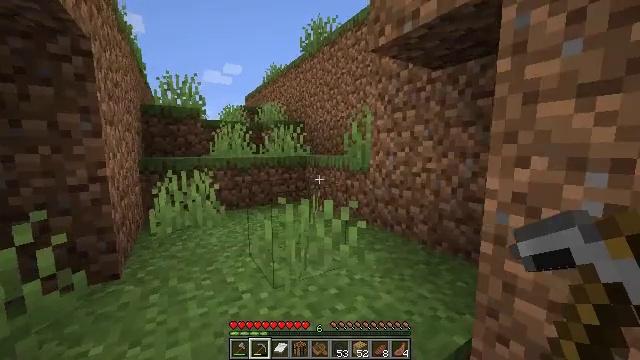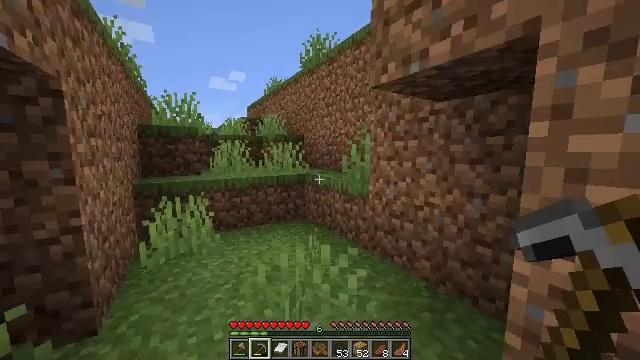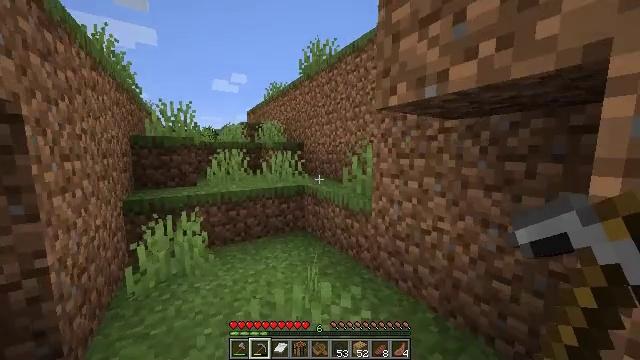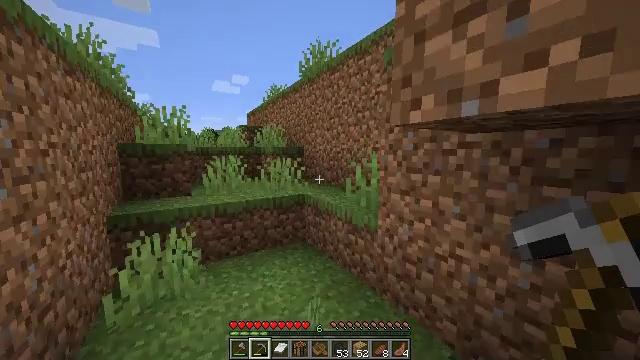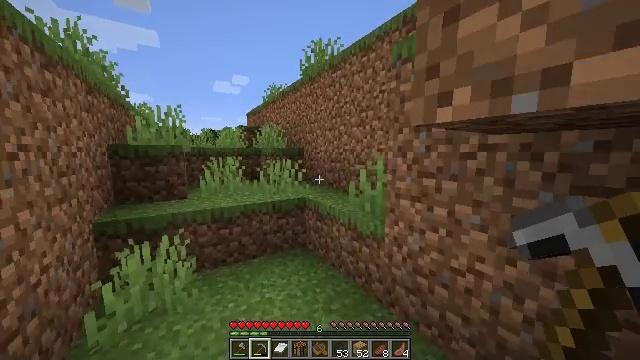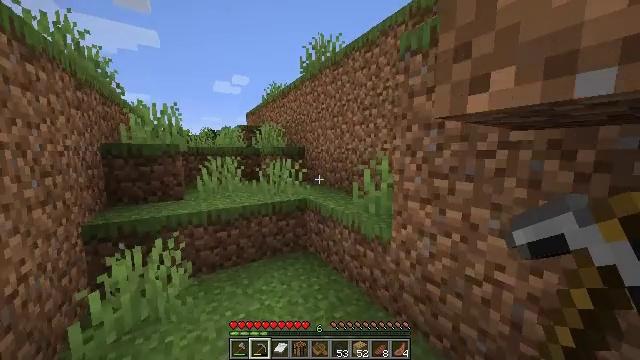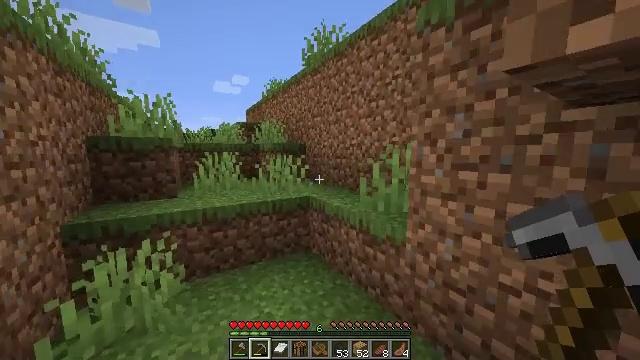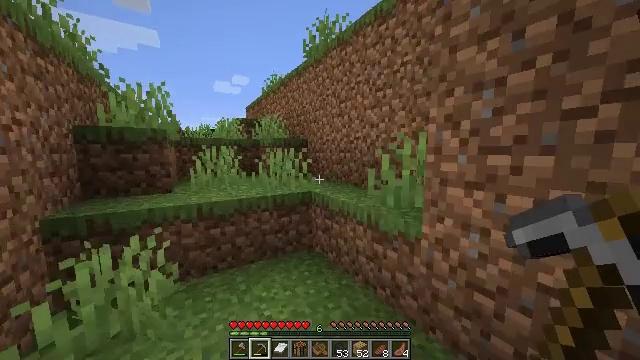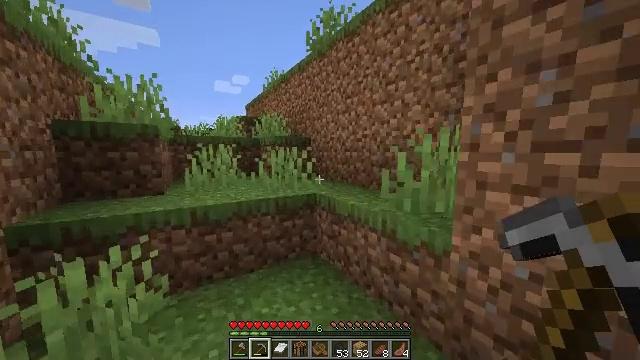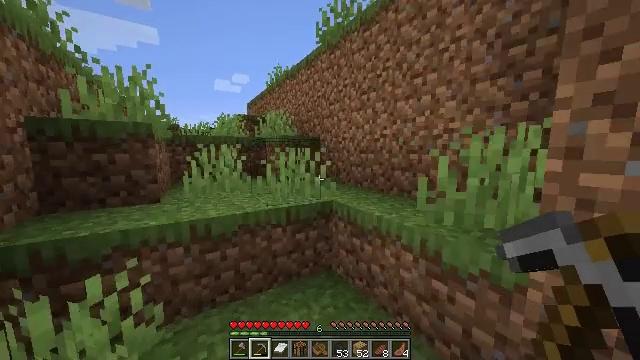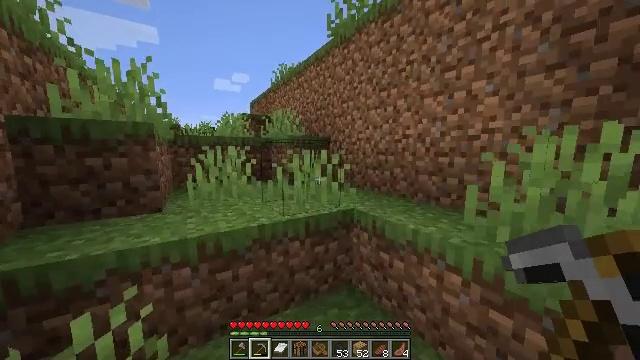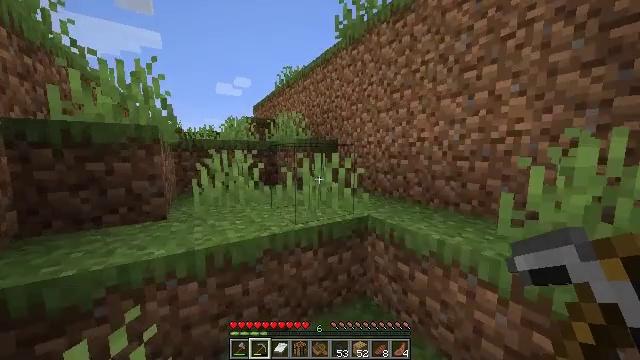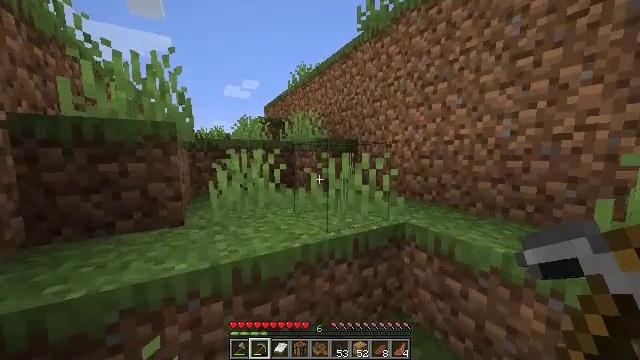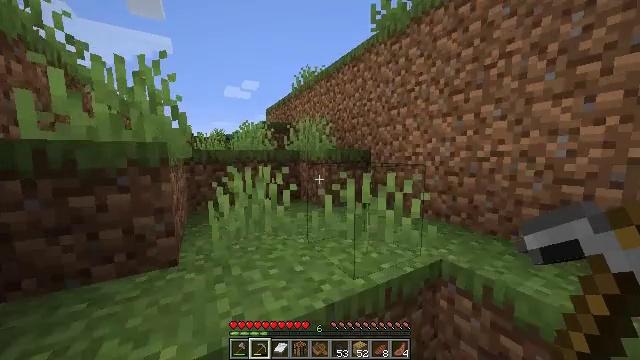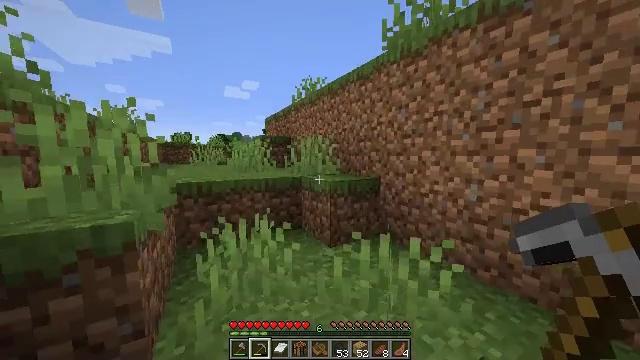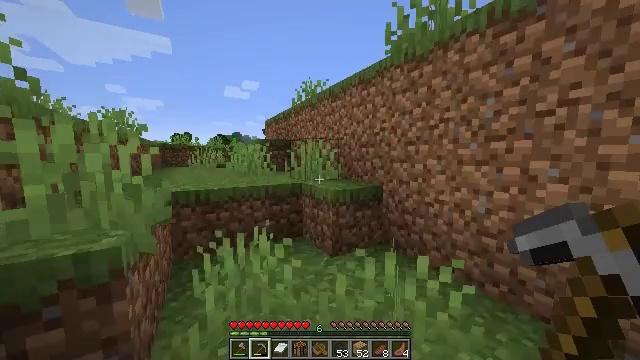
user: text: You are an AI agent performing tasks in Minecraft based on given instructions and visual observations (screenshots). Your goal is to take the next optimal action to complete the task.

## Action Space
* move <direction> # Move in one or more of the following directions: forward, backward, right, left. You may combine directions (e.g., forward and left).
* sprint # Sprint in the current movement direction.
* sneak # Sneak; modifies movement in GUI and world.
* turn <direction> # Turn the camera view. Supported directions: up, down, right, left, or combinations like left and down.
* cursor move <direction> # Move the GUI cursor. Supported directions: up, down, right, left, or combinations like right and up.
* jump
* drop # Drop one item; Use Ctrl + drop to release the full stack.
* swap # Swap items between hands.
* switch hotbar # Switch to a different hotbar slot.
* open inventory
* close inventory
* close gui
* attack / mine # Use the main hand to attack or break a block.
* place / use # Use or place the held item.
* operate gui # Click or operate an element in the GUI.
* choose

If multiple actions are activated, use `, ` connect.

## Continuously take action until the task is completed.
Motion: motion action
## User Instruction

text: Harvest a cornflower from the meadow.
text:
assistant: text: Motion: move forward and move left, sprint, jump
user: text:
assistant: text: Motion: move forward and move left, sprint
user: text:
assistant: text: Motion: move forward and move left, sprint
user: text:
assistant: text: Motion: move forward and move left, sprint
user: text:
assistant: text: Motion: move forward and move left, sprint
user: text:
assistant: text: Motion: move forward and move left, sprint
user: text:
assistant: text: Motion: move forward and move left, sprint
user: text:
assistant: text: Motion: move forward and move left, sprint
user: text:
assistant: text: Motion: move forward and move left, sprint
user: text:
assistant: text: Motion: move forward and move left, sprint
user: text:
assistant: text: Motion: move forward and move left, sprint
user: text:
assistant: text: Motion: move forward and move left, sprint, turn left
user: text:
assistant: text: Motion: move forward, sprint, jump
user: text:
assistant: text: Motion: move forward, sprint, jump
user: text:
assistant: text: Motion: move forward, sprint, jump
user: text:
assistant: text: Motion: move forward, sprint, jump
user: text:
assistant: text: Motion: move forward, sprint
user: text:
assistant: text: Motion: move forward, sprint
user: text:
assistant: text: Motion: move forward, sprint
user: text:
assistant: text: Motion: move forward, sprint, jump
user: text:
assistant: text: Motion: move forward, sprint, jump
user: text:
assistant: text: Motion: move forward and move left, sprint, turn left, jump
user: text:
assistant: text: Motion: move forward and move left, sprint, jump
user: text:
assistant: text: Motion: move forward and move left, sprint
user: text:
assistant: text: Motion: move forward and move left, sprint
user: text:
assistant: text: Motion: move forward and move left, sprint
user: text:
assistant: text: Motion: move forward and move left, sprint
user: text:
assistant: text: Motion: move forward and move left, sprint
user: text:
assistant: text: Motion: move forward and move left, sprint
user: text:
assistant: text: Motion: move forward and move left, sprint